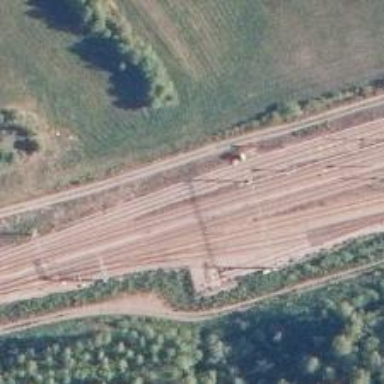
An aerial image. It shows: Railway track with continuous electrified contact line.